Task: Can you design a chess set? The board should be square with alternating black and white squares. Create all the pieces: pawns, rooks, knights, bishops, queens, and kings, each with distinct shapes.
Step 3307:
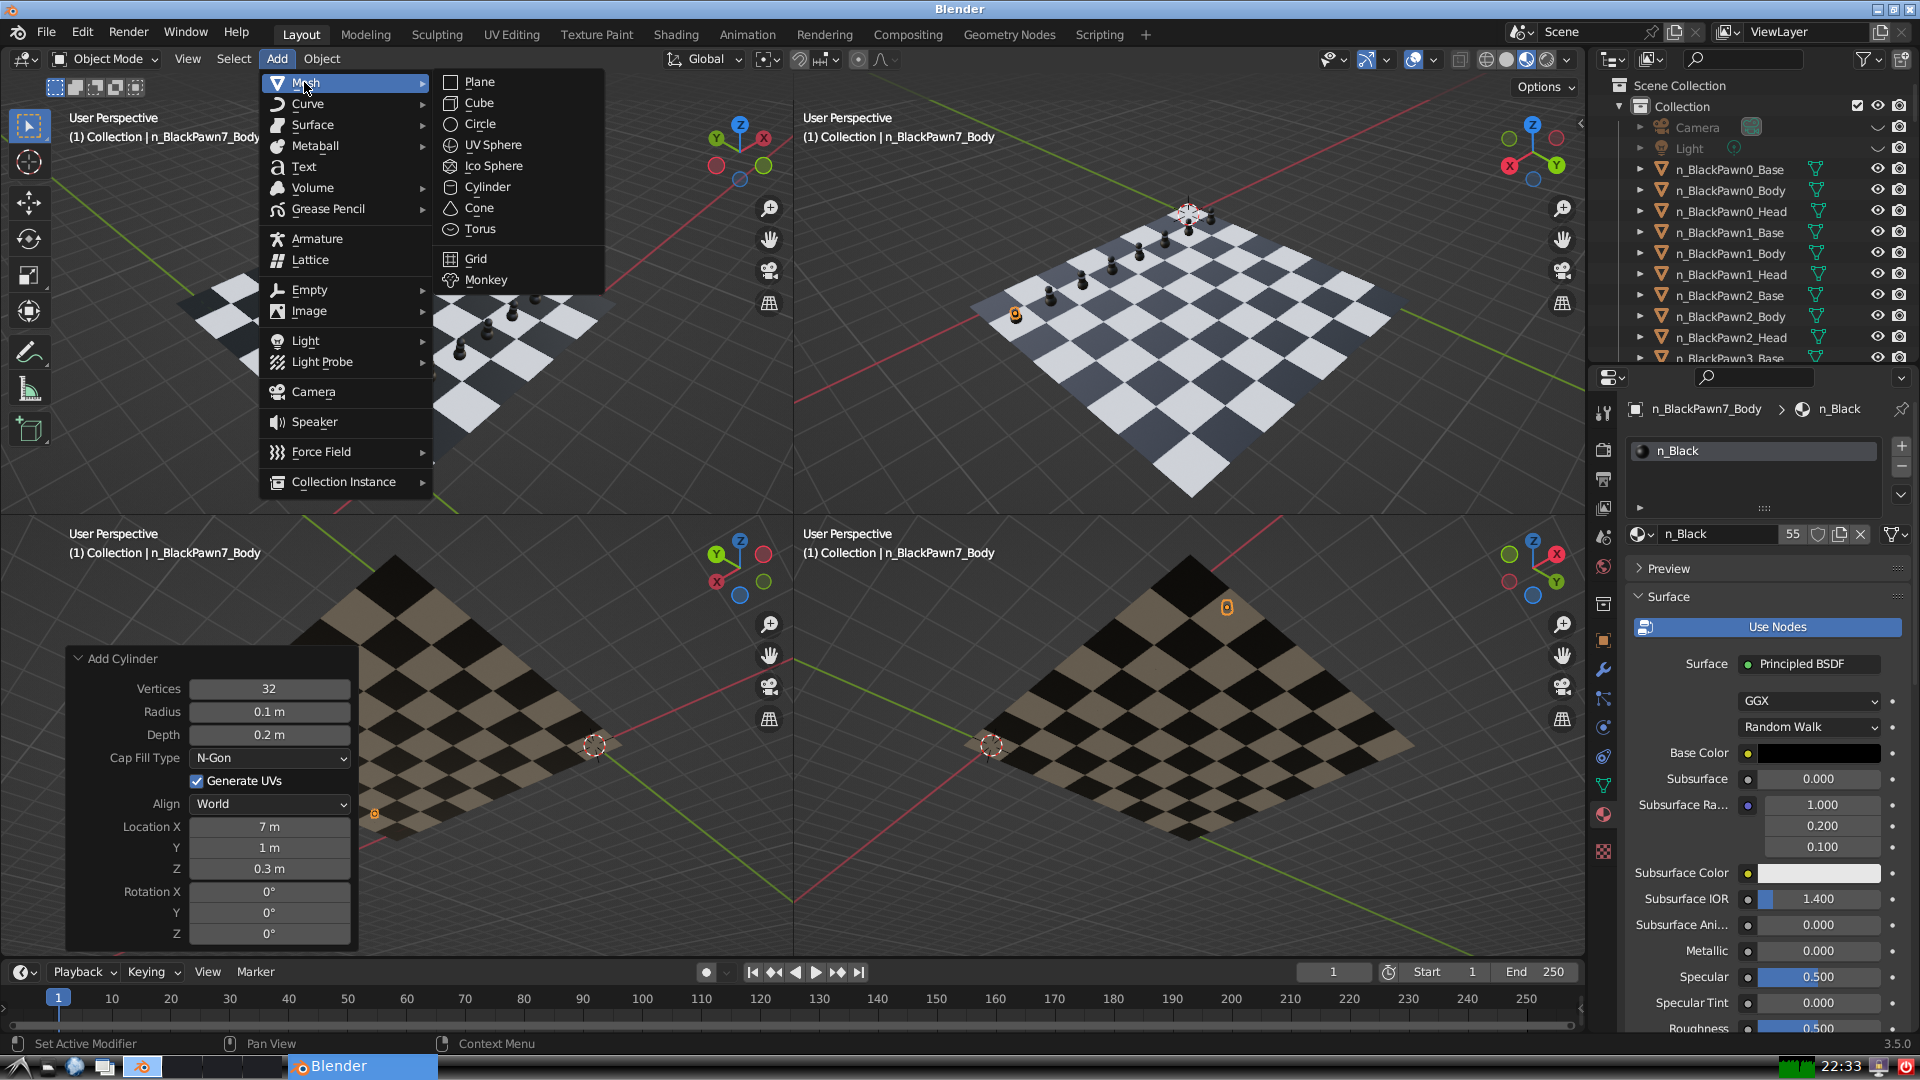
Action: {"mouse_move": [499, 144]}